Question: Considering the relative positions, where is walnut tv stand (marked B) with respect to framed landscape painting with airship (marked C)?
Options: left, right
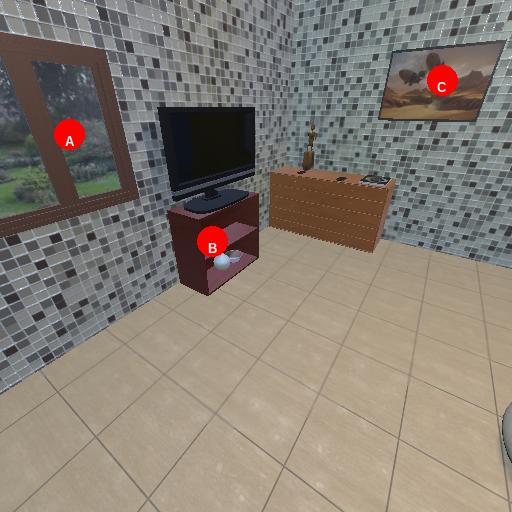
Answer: left